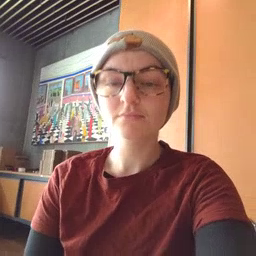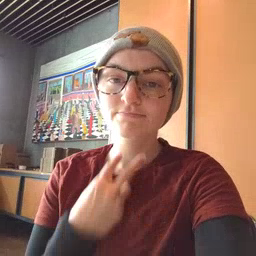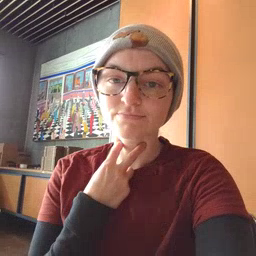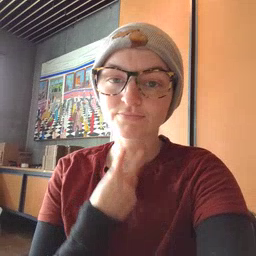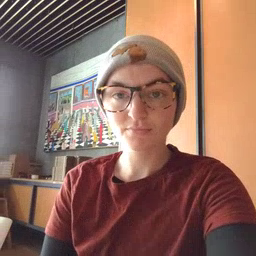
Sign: stuck